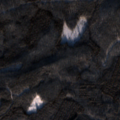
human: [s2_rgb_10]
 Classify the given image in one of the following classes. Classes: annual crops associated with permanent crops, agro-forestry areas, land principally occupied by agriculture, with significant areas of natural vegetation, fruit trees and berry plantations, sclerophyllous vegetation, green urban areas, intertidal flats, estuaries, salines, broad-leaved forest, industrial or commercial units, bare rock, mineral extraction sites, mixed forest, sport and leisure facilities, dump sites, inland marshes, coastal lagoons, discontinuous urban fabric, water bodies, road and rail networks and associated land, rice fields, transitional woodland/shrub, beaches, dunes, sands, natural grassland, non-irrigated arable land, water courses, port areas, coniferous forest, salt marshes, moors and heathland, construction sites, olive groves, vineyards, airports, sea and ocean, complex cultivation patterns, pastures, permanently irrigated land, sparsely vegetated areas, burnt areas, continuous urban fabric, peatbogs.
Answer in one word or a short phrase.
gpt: coniferous forest